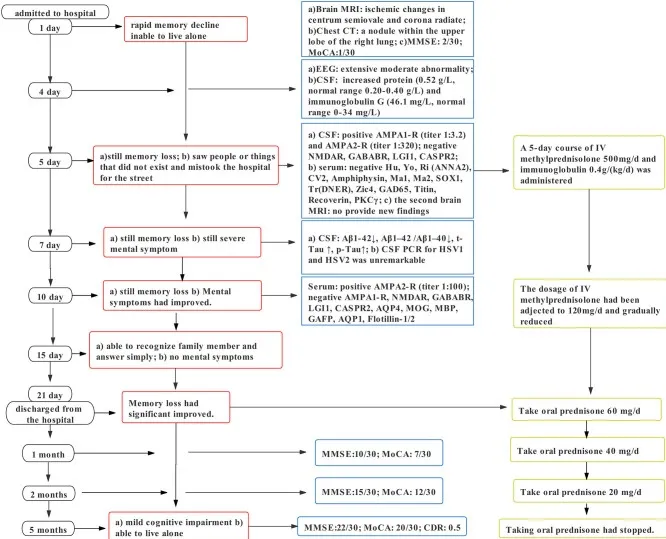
Clinical course of the case.
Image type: chart (chart)